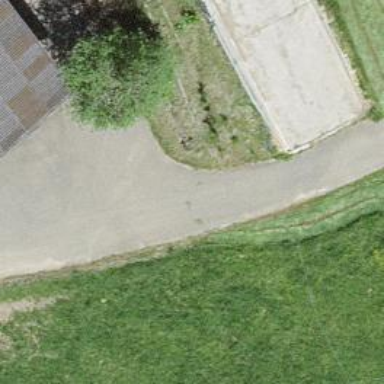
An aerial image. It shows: Asphalt driveway with grade1 tracktype surface.